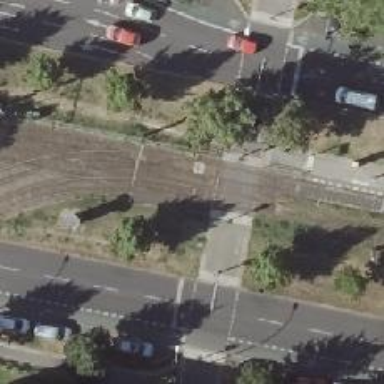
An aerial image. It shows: Railway switch.